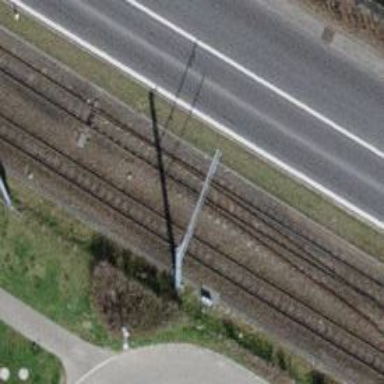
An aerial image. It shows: Narrow-gauge railway with electrified contact line. The railway block is labeled as W6.